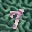
Label: 7